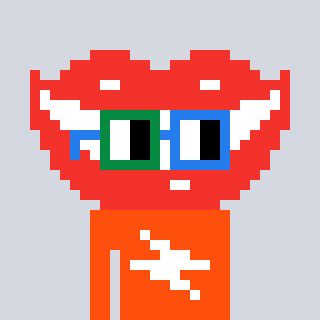
a pixel art character with square green and blue glasses, a smile-shaped head and a orange-colored body on a cool background